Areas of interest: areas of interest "Yuelu Preschool Education Group No.3 Kindergarten"
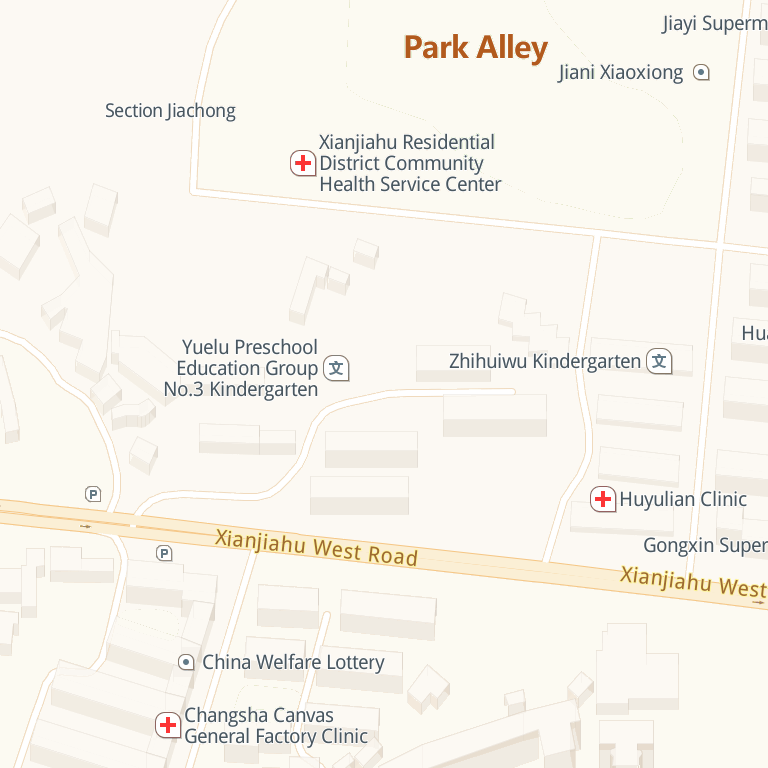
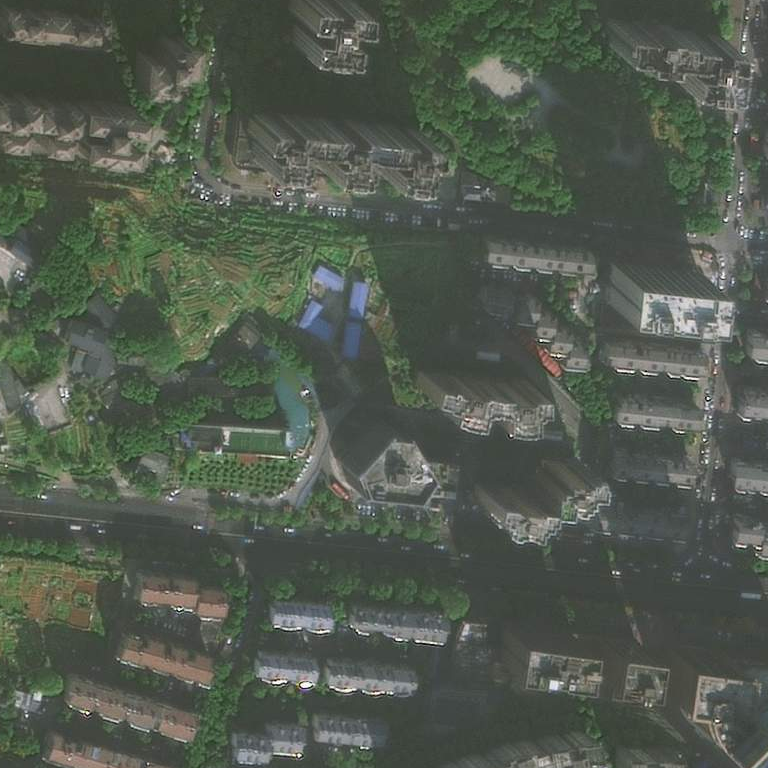